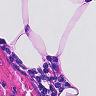
Metastatic tissue present: no